Brain MRI, modality: ceT1
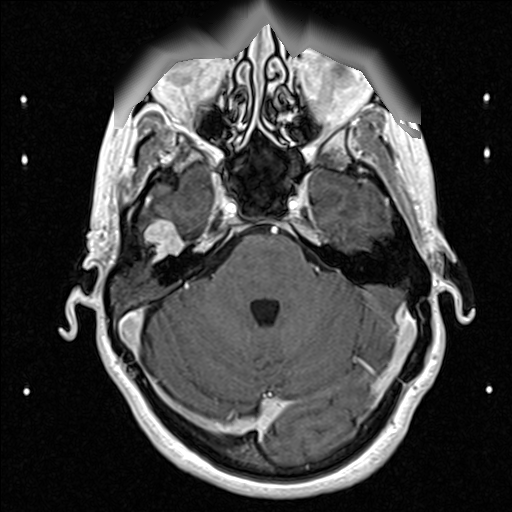